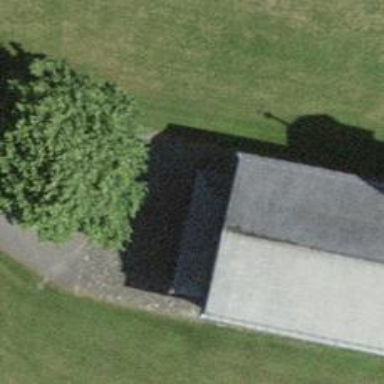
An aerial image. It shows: Bench.